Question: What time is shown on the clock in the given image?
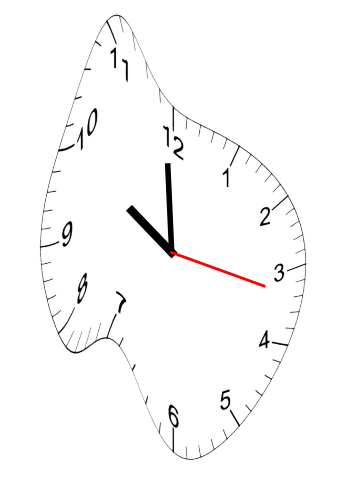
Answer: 09:59:17